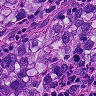
Metastatic tissue present: yes